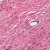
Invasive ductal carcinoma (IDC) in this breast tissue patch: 0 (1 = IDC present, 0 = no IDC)